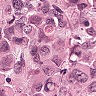
Metastatic tissue present: yes